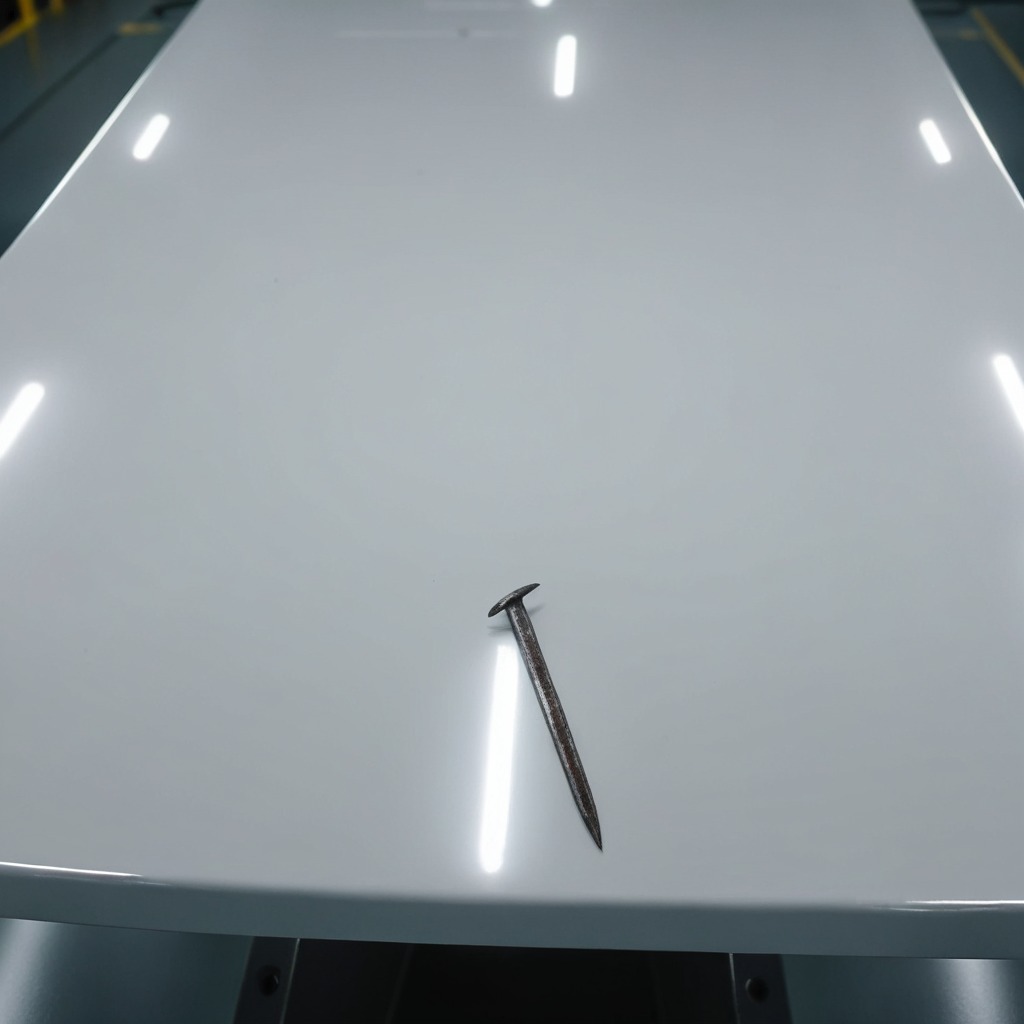
A nail is lying on the high-gloss table in the ship maintenance bay.